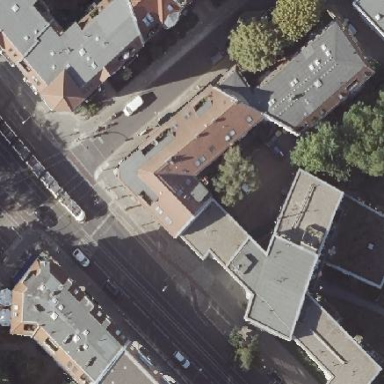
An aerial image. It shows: View of apartment building.